Question:
Please tell me how to write text like these using CSS3. Please give me an answer.
'''
<header>TEST</header>
'''
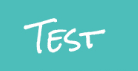
Answer: The likes of <URL> will allow you to alter the type faces for this. The below snippet suggests the basic use of this:
'''
@import url(http://fonts.googleapis.com/css?family=Shadows+Into+Light);
div{
font-family: 'Shadows Into Light', cursive;
padding:30px;
font-size:30px;
background:gray;
displaY:inline-block;
}
'''
'''
<div>TEST</div>
plain text
'''